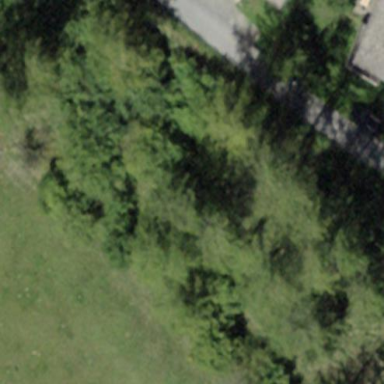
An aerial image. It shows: Mixed woodland area with various types of leaves.